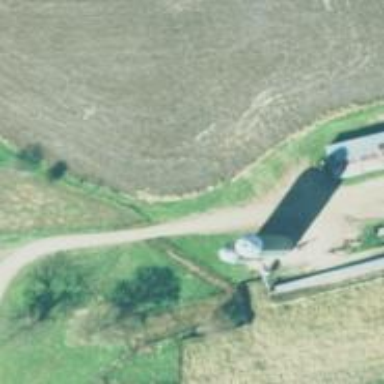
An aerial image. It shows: Silo.